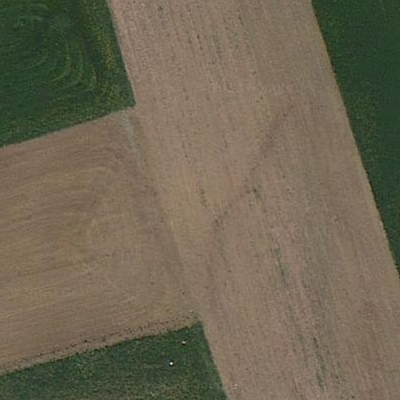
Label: Field